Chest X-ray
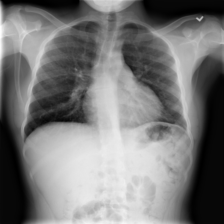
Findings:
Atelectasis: negative
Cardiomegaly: negative
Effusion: negative
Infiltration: positive
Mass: negative
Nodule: negative
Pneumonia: negative
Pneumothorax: negative
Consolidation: negative
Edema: negative
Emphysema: negative
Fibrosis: negative
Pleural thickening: negative
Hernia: negative